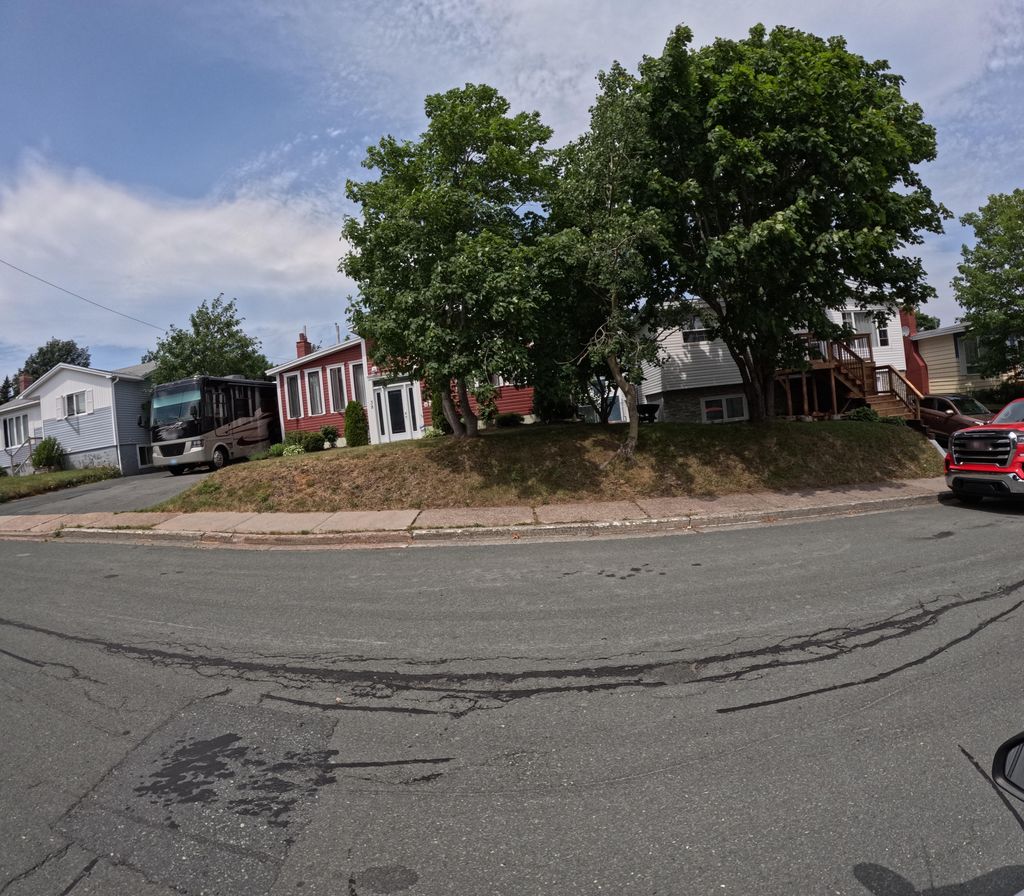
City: st_johns